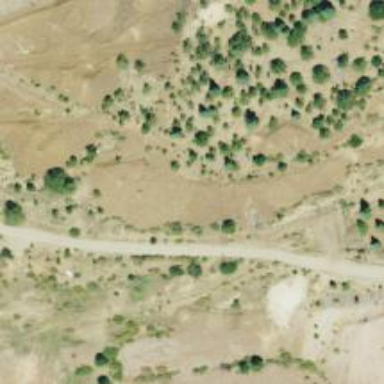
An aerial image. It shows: Quarry area.